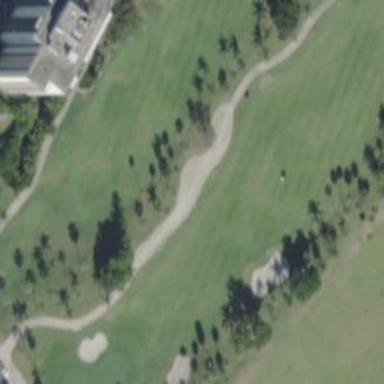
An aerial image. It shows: Golf bunker filled with natural sand.